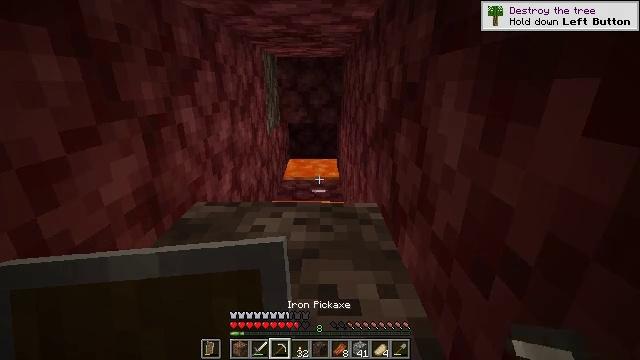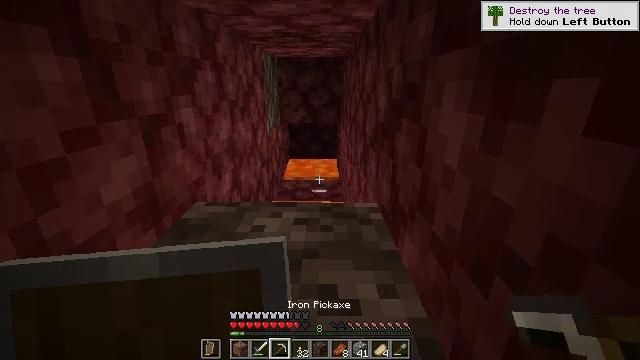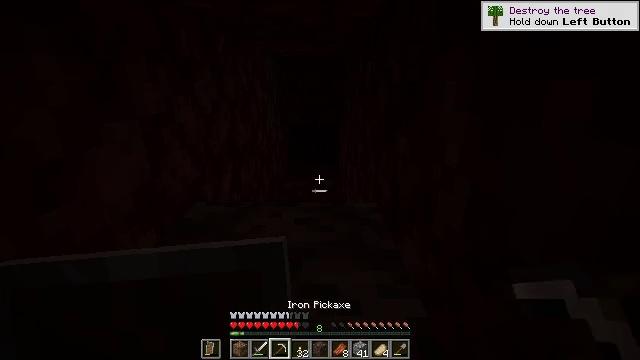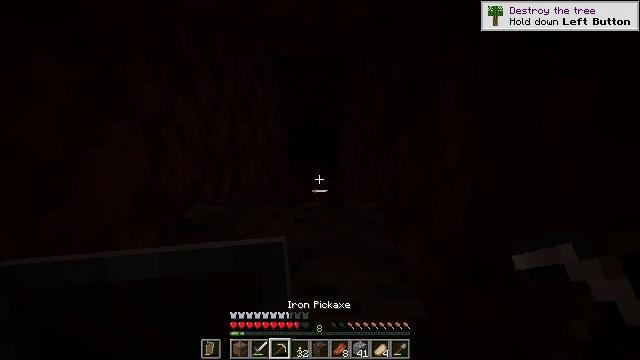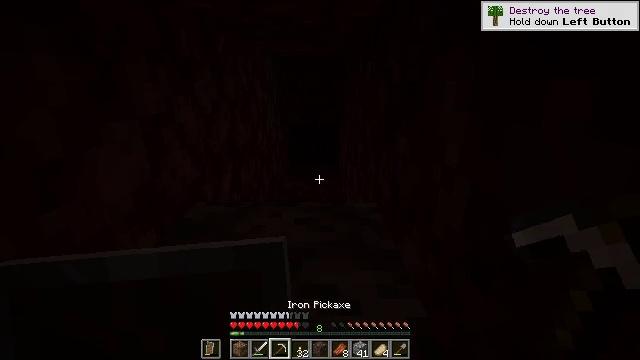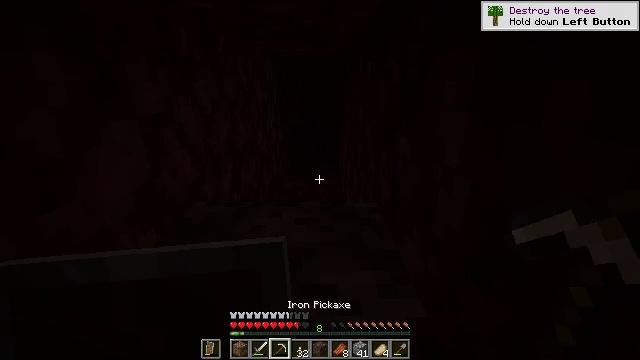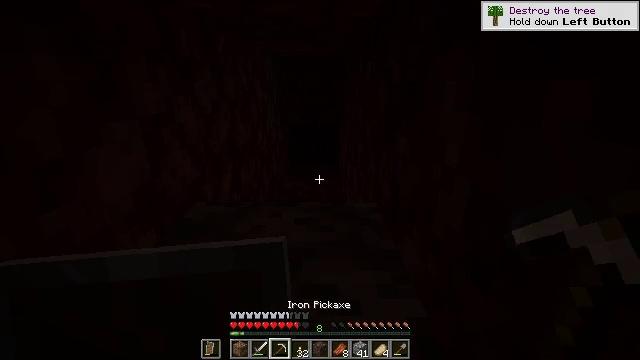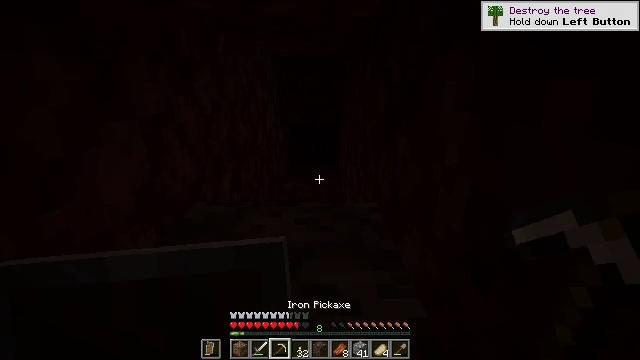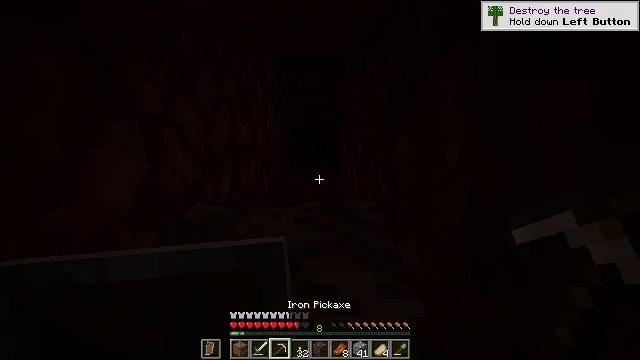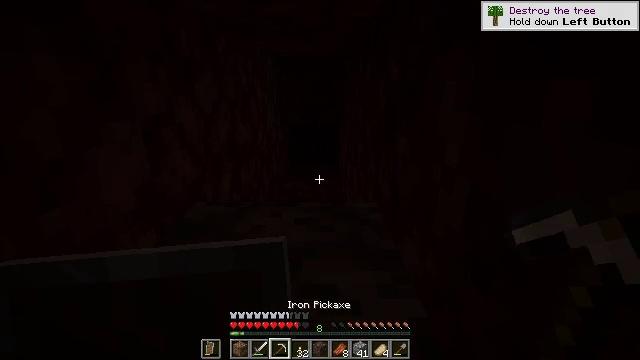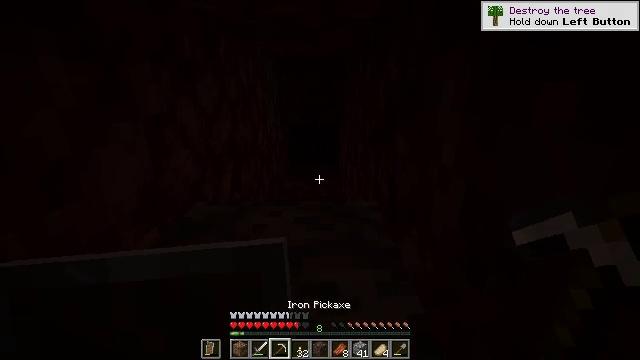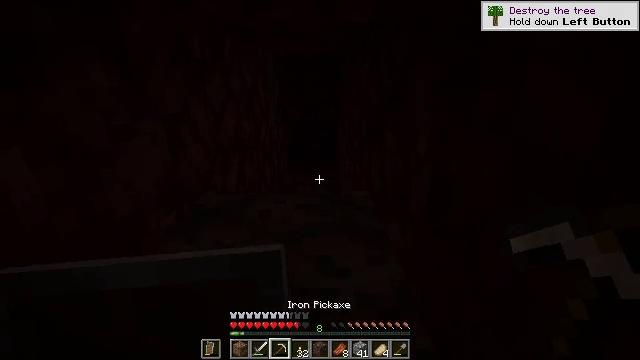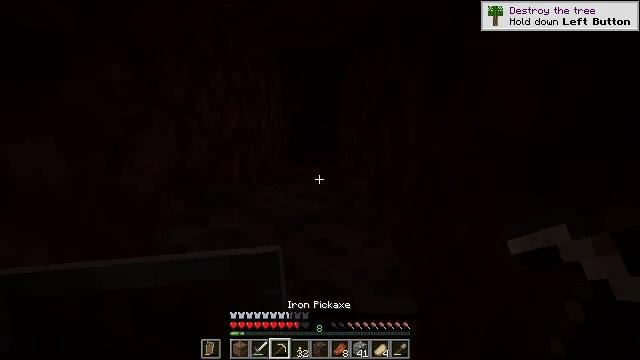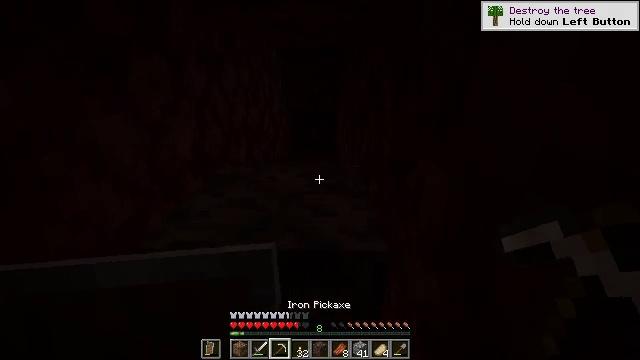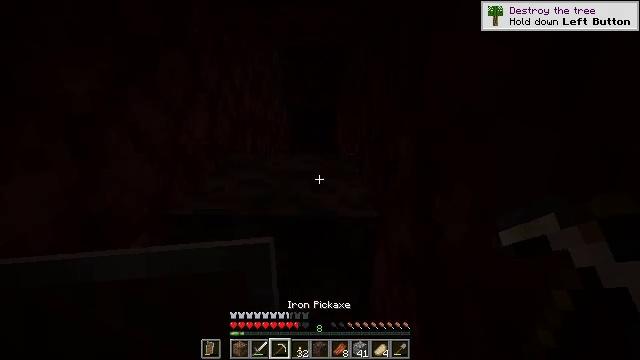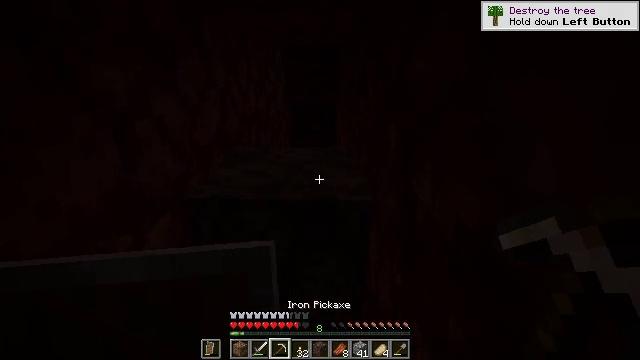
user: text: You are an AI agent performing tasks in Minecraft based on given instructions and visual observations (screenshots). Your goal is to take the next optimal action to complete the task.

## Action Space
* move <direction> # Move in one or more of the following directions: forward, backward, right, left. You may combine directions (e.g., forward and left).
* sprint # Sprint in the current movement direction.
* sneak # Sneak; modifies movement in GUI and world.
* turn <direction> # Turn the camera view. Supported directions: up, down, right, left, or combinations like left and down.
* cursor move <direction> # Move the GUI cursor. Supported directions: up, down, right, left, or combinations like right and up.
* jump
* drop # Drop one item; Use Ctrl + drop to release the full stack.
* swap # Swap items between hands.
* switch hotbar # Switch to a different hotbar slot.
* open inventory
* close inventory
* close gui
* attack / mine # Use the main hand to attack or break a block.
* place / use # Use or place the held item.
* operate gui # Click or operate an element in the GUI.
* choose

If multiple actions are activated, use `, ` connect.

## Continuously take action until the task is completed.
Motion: motion action
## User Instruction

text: Dig soul sand to use for potions.
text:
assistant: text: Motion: no_op
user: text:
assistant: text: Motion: no_op
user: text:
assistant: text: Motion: no_op
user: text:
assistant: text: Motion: no_op
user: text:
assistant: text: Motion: no_op
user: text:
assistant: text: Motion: no_op
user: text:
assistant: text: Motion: no_op
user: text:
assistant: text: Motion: no_op
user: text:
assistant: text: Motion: no_op
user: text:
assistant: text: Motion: move back
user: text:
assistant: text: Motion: move back
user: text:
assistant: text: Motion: move back, turn down
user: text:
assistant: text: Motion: move back
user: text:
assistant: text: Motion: move back
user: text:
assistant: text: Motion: no_op
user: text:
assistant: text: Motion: no_op
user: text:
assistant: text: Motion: attack / mine
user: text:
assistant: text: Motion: attack / mine
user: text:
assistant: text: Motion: attack / mine
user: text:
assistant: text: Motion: attack / mine
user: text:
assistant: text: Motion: attack / mine
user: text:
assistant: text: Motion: attack / mine
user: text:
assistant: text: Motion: attack / mine
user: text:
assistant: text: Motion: attack / mine
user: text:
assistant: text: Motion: attack / mine
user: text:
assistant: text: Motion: attack / mine
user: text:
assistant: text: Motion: attack / mine
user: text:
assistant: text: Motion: attack / mine
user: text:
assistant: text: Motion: attack / mine
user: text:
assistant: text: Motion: attack / mine